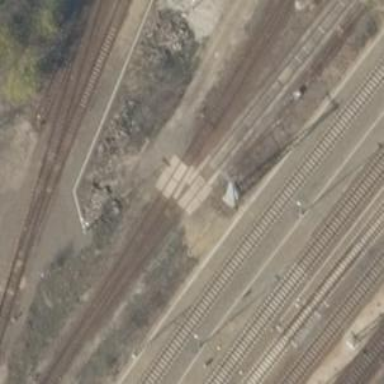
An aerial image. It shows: Railway yard.